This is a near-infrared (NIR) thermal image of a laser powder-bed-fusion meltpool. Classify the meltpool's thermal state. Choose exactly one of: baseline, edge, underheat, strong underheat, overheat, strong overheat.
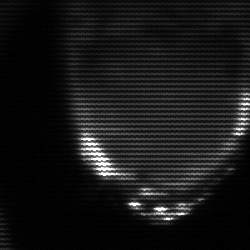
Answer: edge